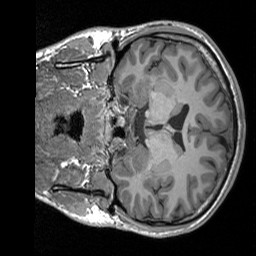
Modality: T1w
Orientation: coronal
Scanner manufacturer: siemens
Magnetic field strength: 3 T
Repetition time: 1.76 s
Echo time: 0.0022 s